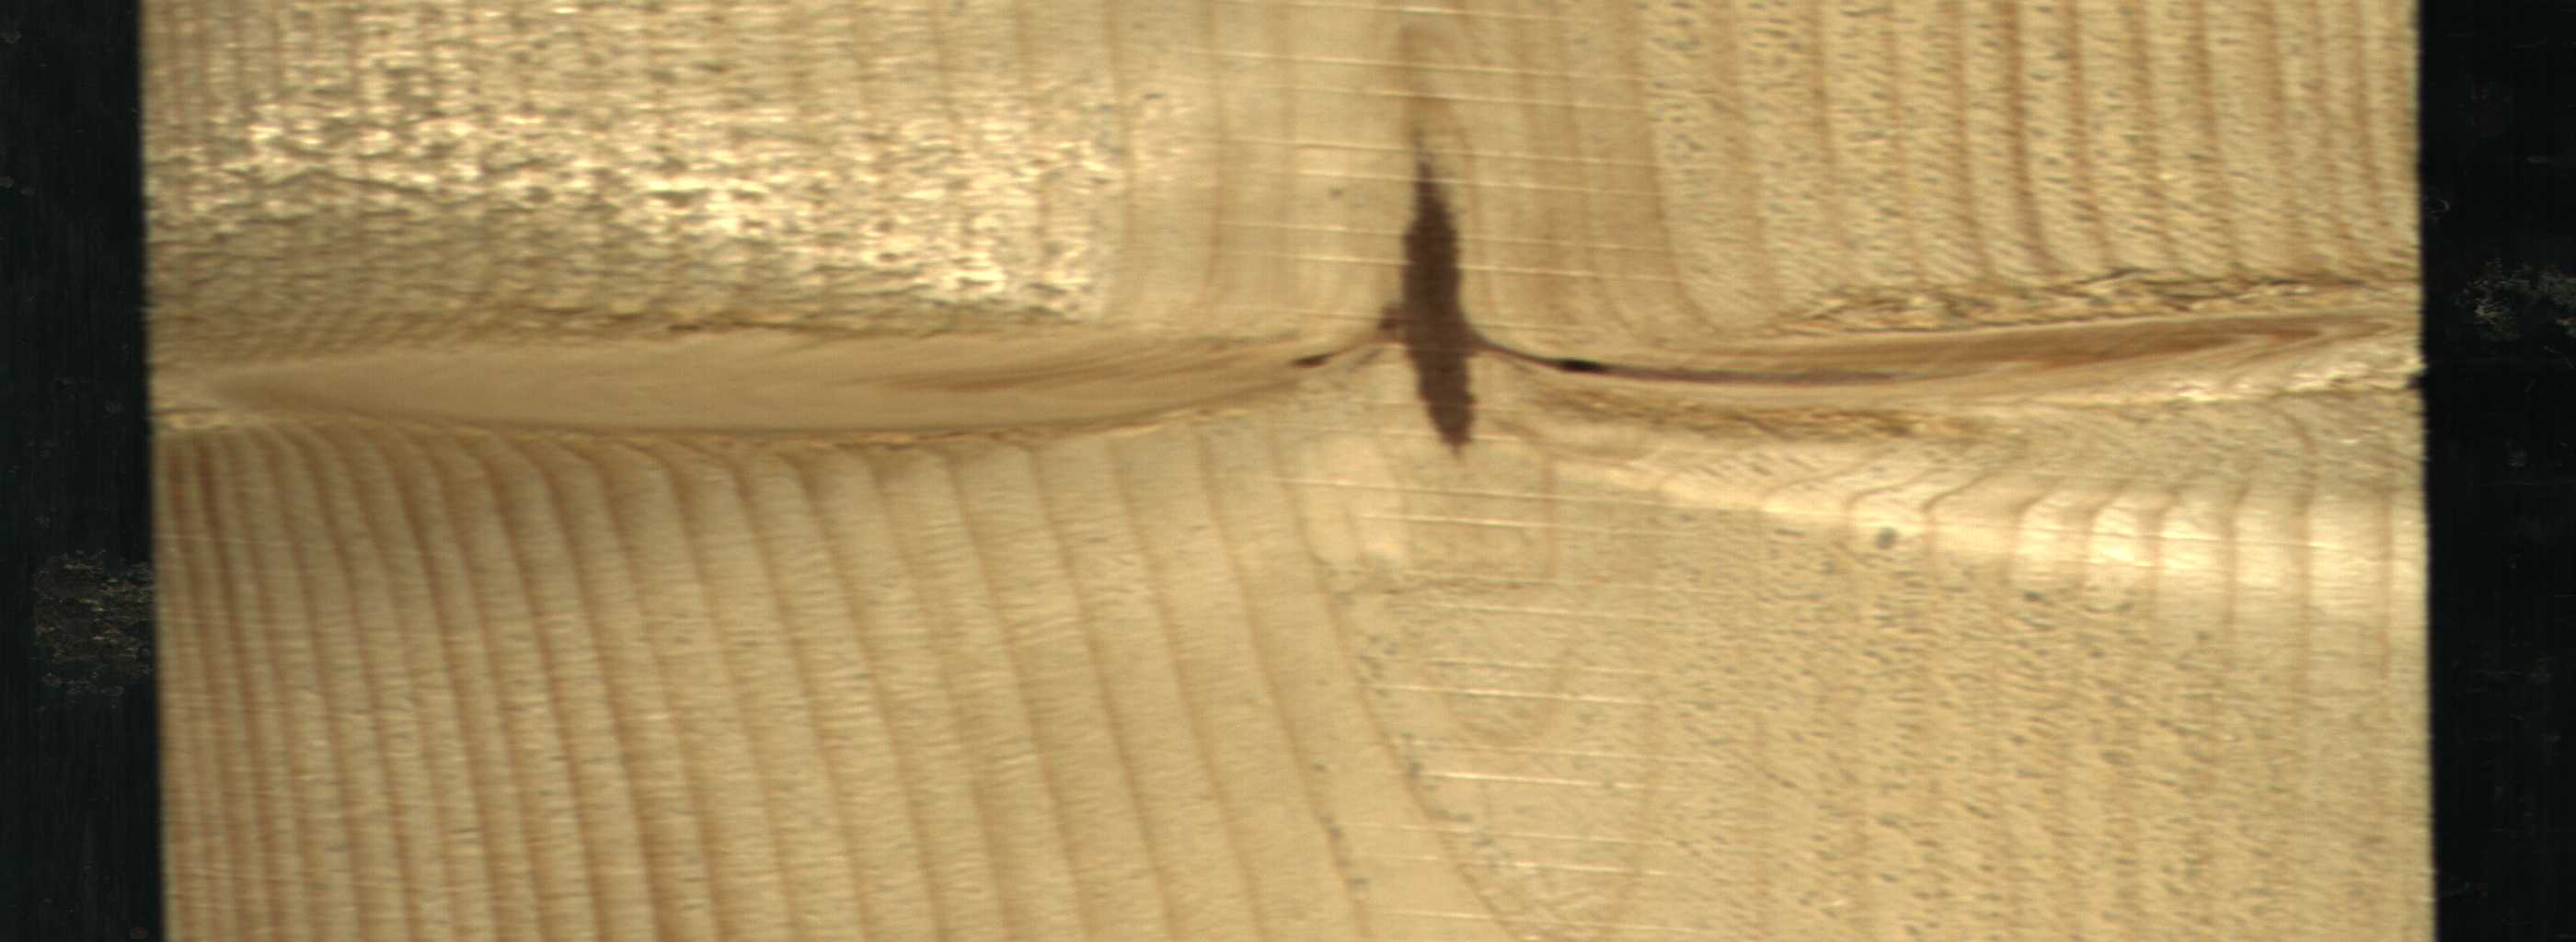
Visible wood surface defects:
Marrow
Dead_Knot
Dead_Knot
Live_Knot
Live_Knot